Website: lowes
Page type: store-pickup
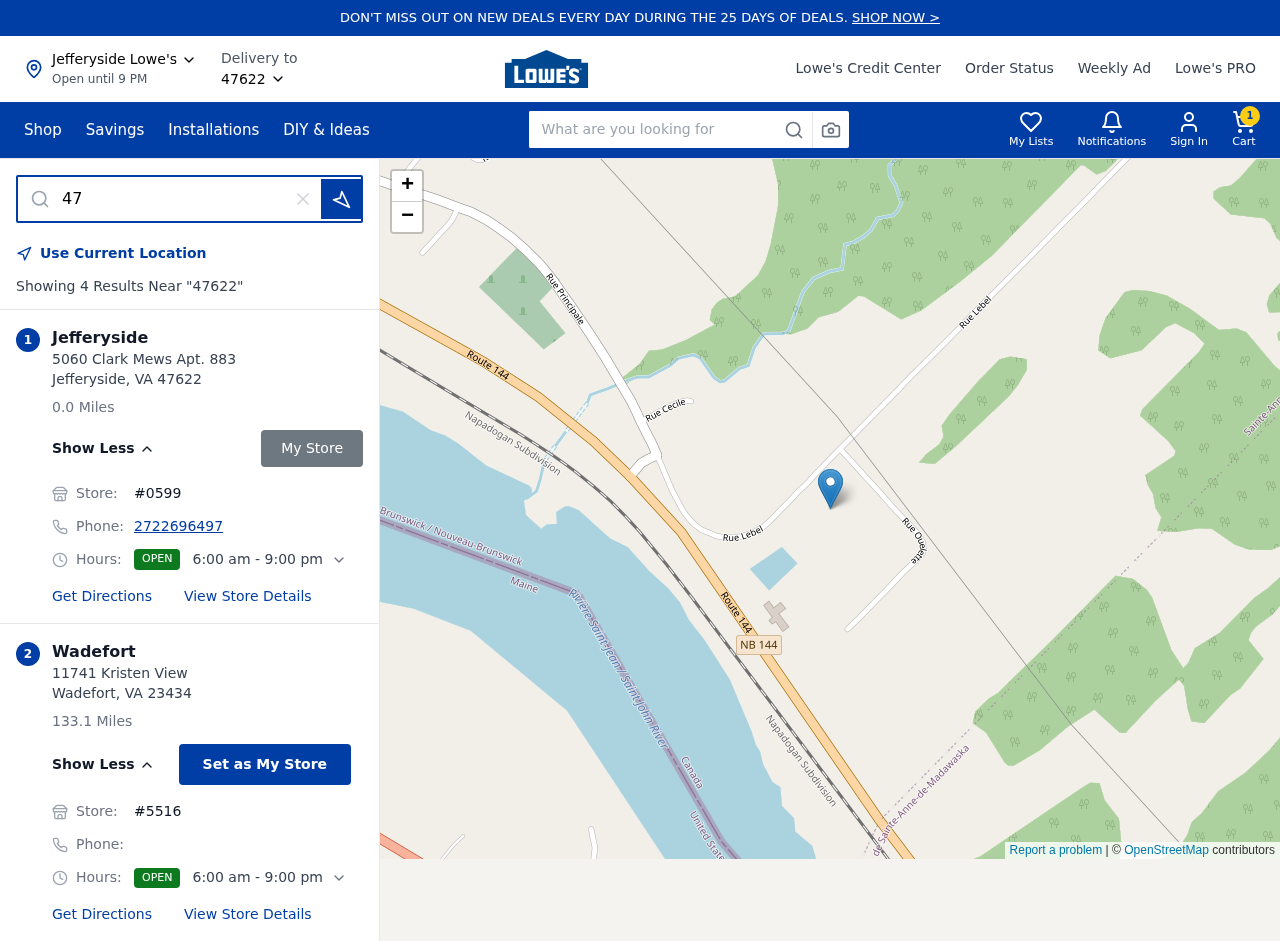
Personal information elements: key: PII_CITY
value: Jefferyside
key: PII_CITY2
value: Wadefort
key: PII_LOCATION1_STREET
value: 5060 Clark Mews Apt. 883
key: PII_LOCATION2_POSTCODE
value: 23434
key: PII_LOCATION2_STREET
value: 11741 Kristen View
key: PII_PHONE
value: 2722696497
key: PII_POSTCODE
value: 47622
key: PII_STATE_ABBR
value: VA
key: PII_POSTCODE3
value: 47622
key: PII_POSTCODE_FULL
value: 47622
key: PII_POSTCODE_NUMERIC
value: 47622
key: PII_STATE_ABBR2
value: VA
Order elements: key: ORDER_NUM_ITEMS
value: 1
Search elements: key: HEADER_SEARCH
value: What are you looking for
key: SEARCH_STORE_LOCATION
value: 47622